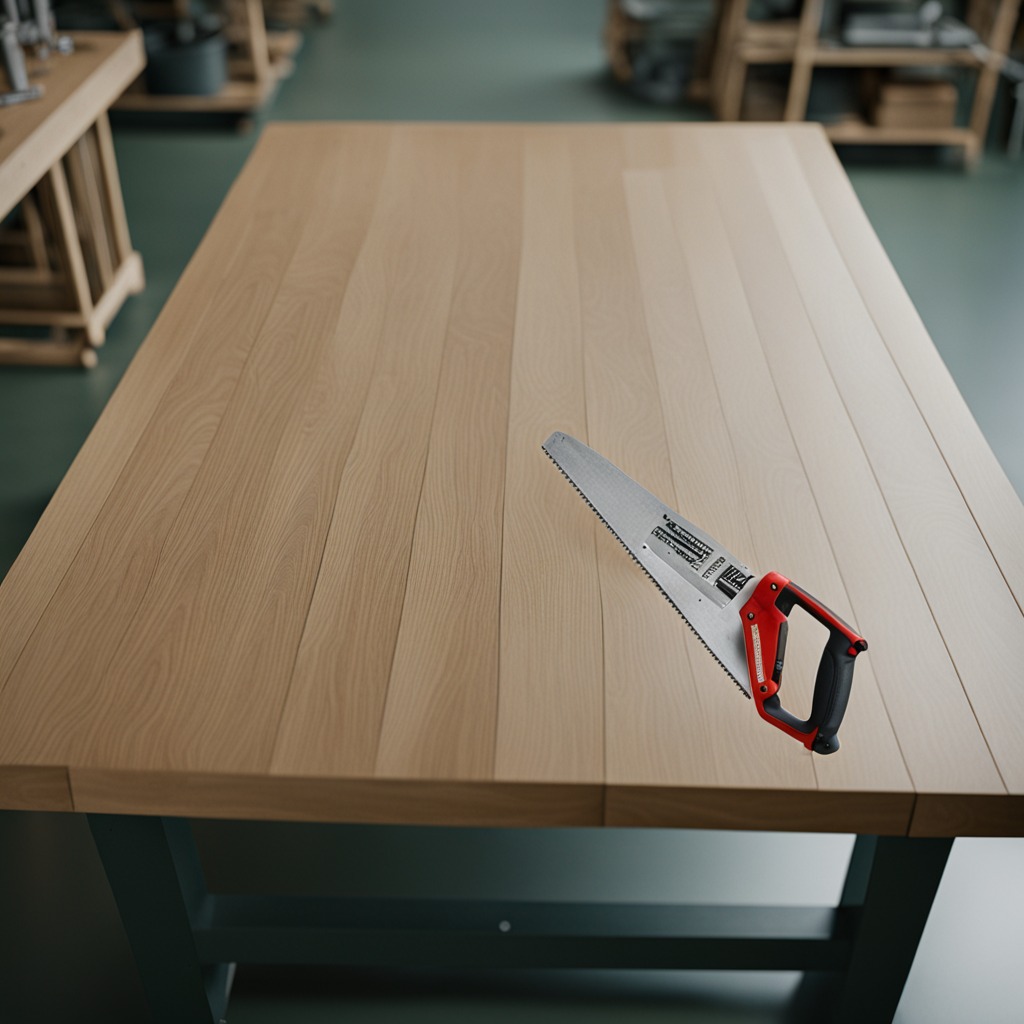
A handheld metal saw is lying on the workbench inside a coastal fishing gear workshop.